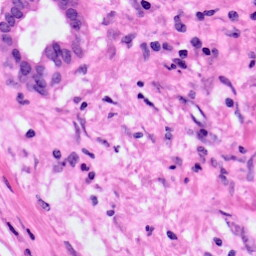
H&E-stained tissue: Pancreatic